Question: I upgraded to Xcode 4.
If I make a new iPad project in Xcode 4, everything works. If I make a project in Xcode 3 and then bring it over to Xcode 4, that works too.
Error was:
'''
No architectures to compile for (ARCHS=i386, VALID_ARCHS=armv7).
'''
To get it to compile and run in the simulator, I ended up using these settings:

Putting i386 got the project to compile and run (<URL>, but my other projects do have i386 in the Valid Architectures and still work.
How can I make my project like the others?
Yes, I've gone through the project quite carefully (in XCode, not the XML, though) and the non-compiling version did look exactly like its compiling friends.
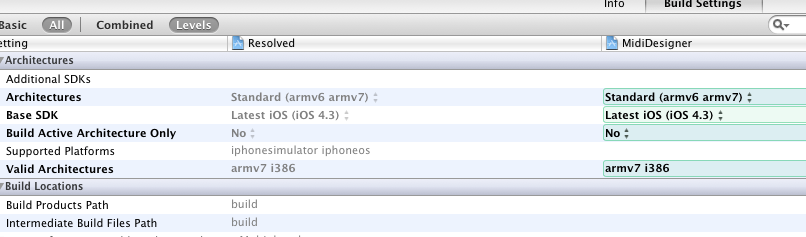
Answer: In the developer forums, I ran across people that edited the .pbxproj file with a text editor, and just added the entries into VALID_ARCHS that way. It seems to be a problem when XCode4 is handling some older XCode3 projects (although I've not seen that yet).
I checked a current project and this line does not exist, so if you see this problem try removing it from your project.pbxproj file and then restart XCode.